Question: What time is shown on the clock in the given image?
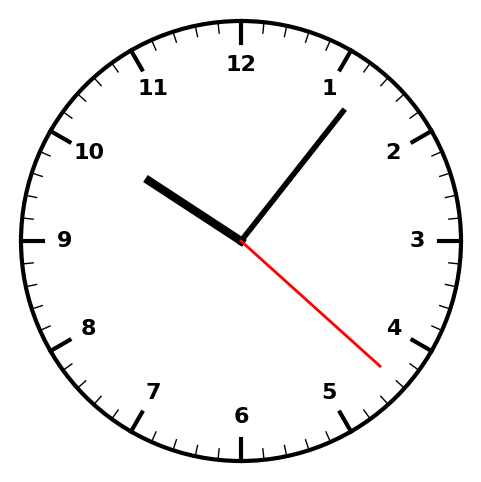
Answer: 10:06:22